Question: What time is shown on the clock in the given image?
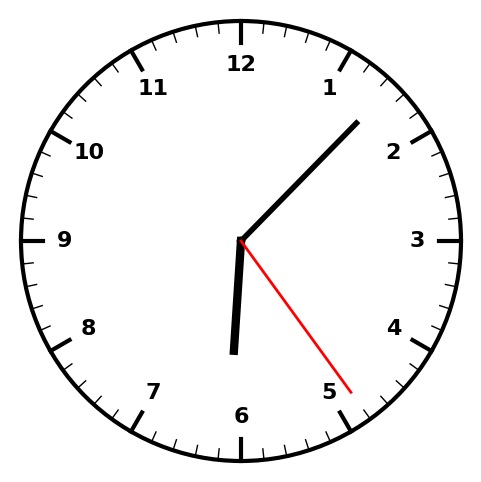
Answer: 06:07:24